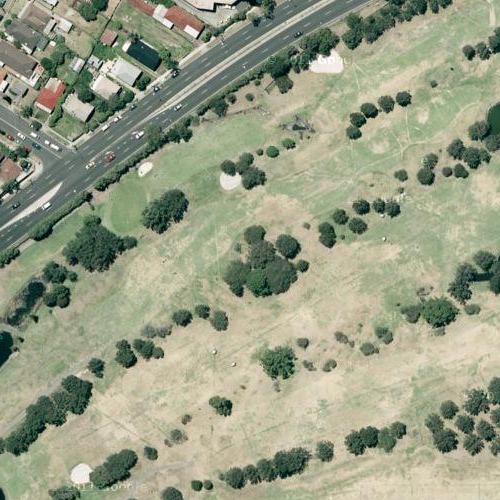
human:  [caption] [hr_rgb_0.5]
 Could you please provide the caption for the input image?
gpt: A meadow with some green bushes and white bunkers while a road beside .

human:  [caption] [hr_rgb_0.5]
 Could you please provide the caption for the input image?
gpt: Some green bushes and white bunkers on the meadow with some houses beside .

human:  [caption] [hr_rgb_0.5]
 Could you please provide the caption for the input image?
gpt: A meadow with some green bushes and white bunkers while some houses beside .

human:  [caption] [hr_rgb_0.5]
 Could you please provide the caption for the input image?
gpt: Some green bushes and white bunkers on the meadow while a road passed by .

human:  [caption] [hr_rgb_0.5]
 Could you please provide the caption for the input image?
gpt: There are some green bushes and white bunkers on the meadow while a road passed by .